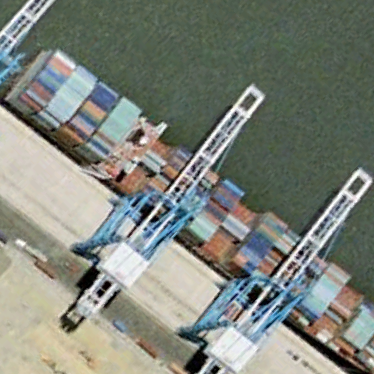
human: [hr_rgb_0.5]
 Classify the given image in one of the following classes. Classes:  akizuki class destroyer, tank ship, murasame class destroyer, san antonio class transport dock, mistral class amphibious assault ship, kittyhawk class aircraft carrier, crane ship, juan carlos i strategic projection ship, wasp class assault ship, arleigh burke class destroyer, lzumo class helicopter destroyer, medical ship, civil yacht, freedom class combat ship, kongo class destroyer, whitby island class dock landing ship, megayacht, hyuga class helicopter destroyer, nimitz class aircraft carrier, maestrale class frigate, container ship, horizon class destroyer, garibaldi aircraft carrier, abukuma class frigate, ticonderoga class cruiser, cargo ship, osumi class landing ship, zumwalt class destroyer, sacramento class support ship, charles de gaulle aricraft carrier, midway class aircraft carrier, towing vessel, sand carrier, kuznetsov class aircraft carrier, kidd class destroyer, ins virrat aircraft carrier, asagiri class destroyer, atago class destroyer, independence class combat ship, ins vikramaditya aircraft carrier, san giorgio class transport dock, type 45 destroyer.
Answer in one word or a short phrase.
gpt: Container ship